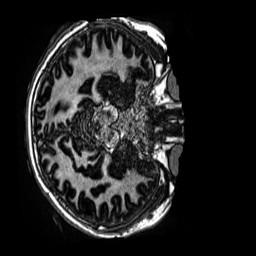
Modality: MP2RAGE
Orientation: axial
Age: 13
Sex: female
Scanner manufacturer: siemens
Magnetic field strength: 3 T
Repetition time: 4 s
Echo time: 0.00299 s